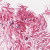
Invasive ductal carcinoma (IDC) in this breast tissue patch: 0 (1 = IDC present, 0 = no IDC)